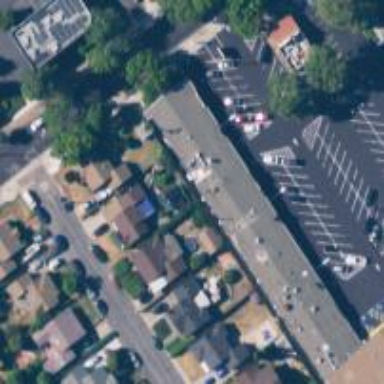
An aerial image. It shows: Commercial building.